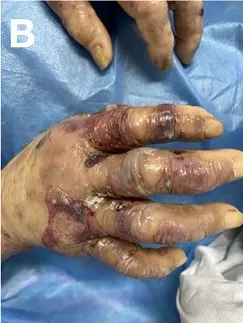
Clinical features of this patient. And on the hands.
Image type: medical_photograph (skin_photograph)